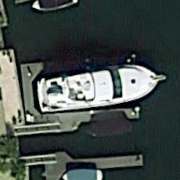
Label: civil